Fundus camera: zeiss
Shooting center: fovea
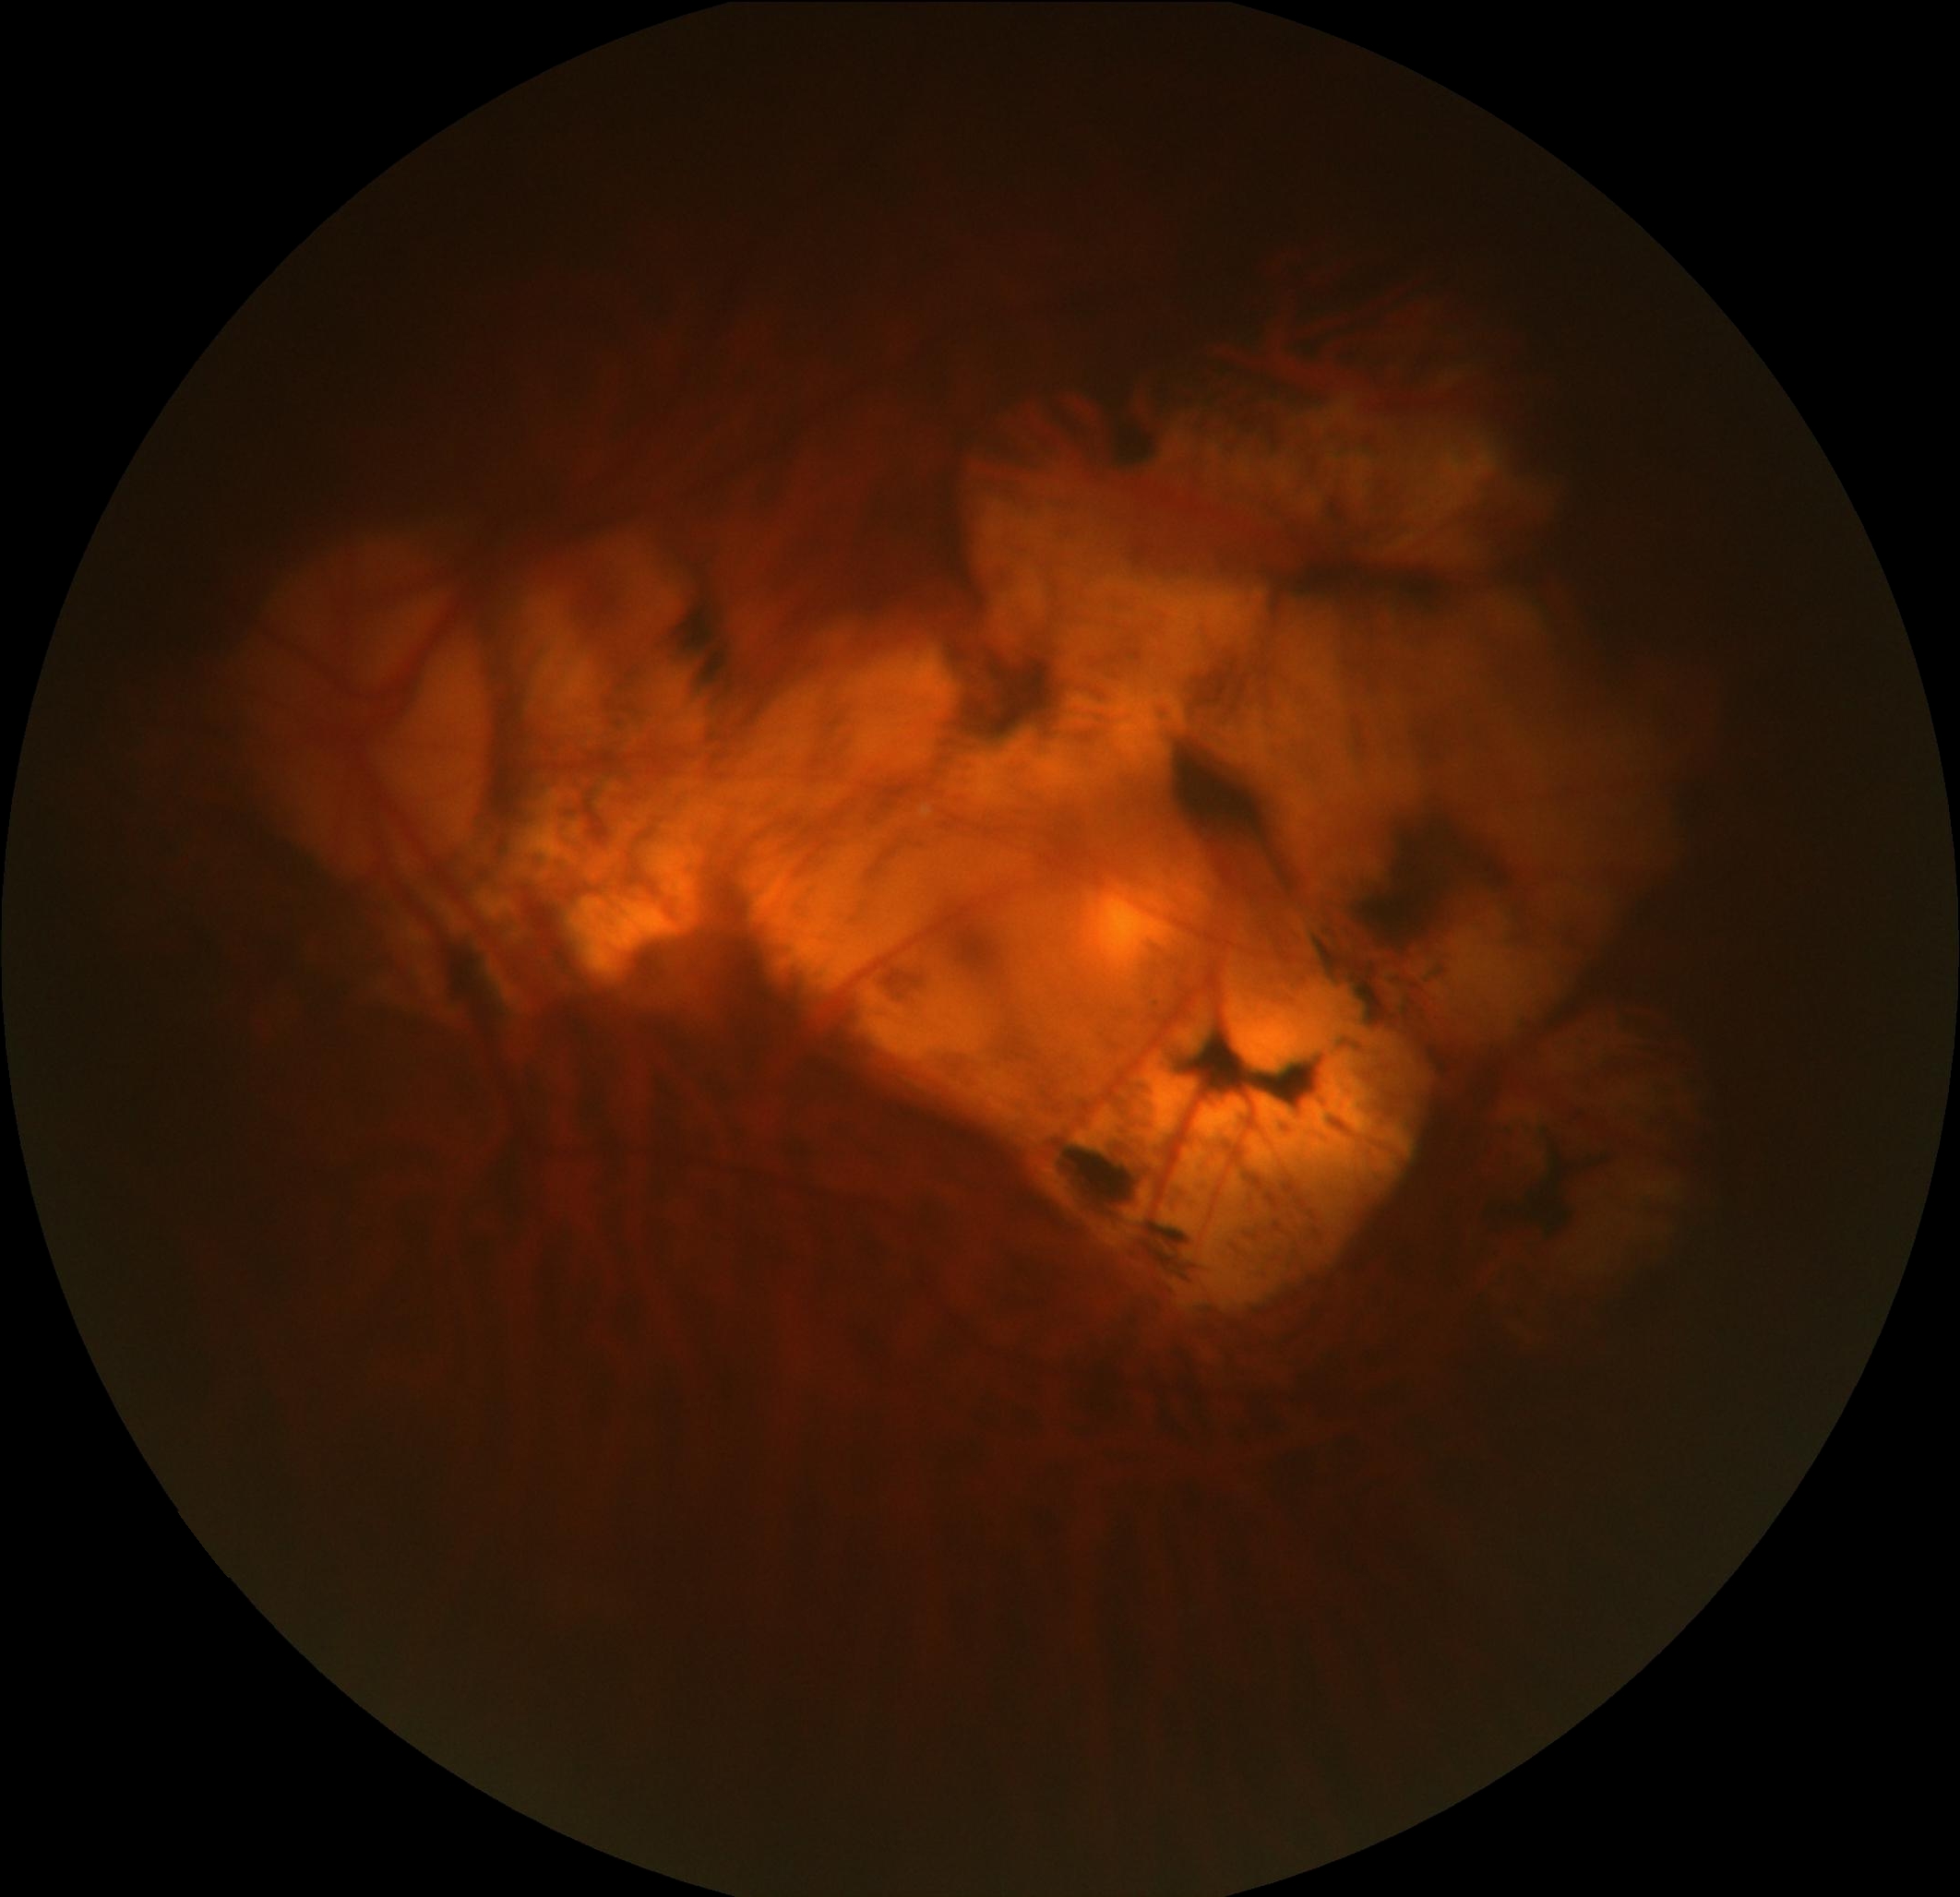
Pathologic myopia: yes
Patchy retinal atrophy: present
Retinal detachment: absent